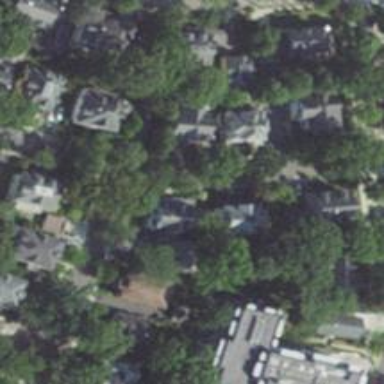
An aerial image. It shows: Neighborhood.